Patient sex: F
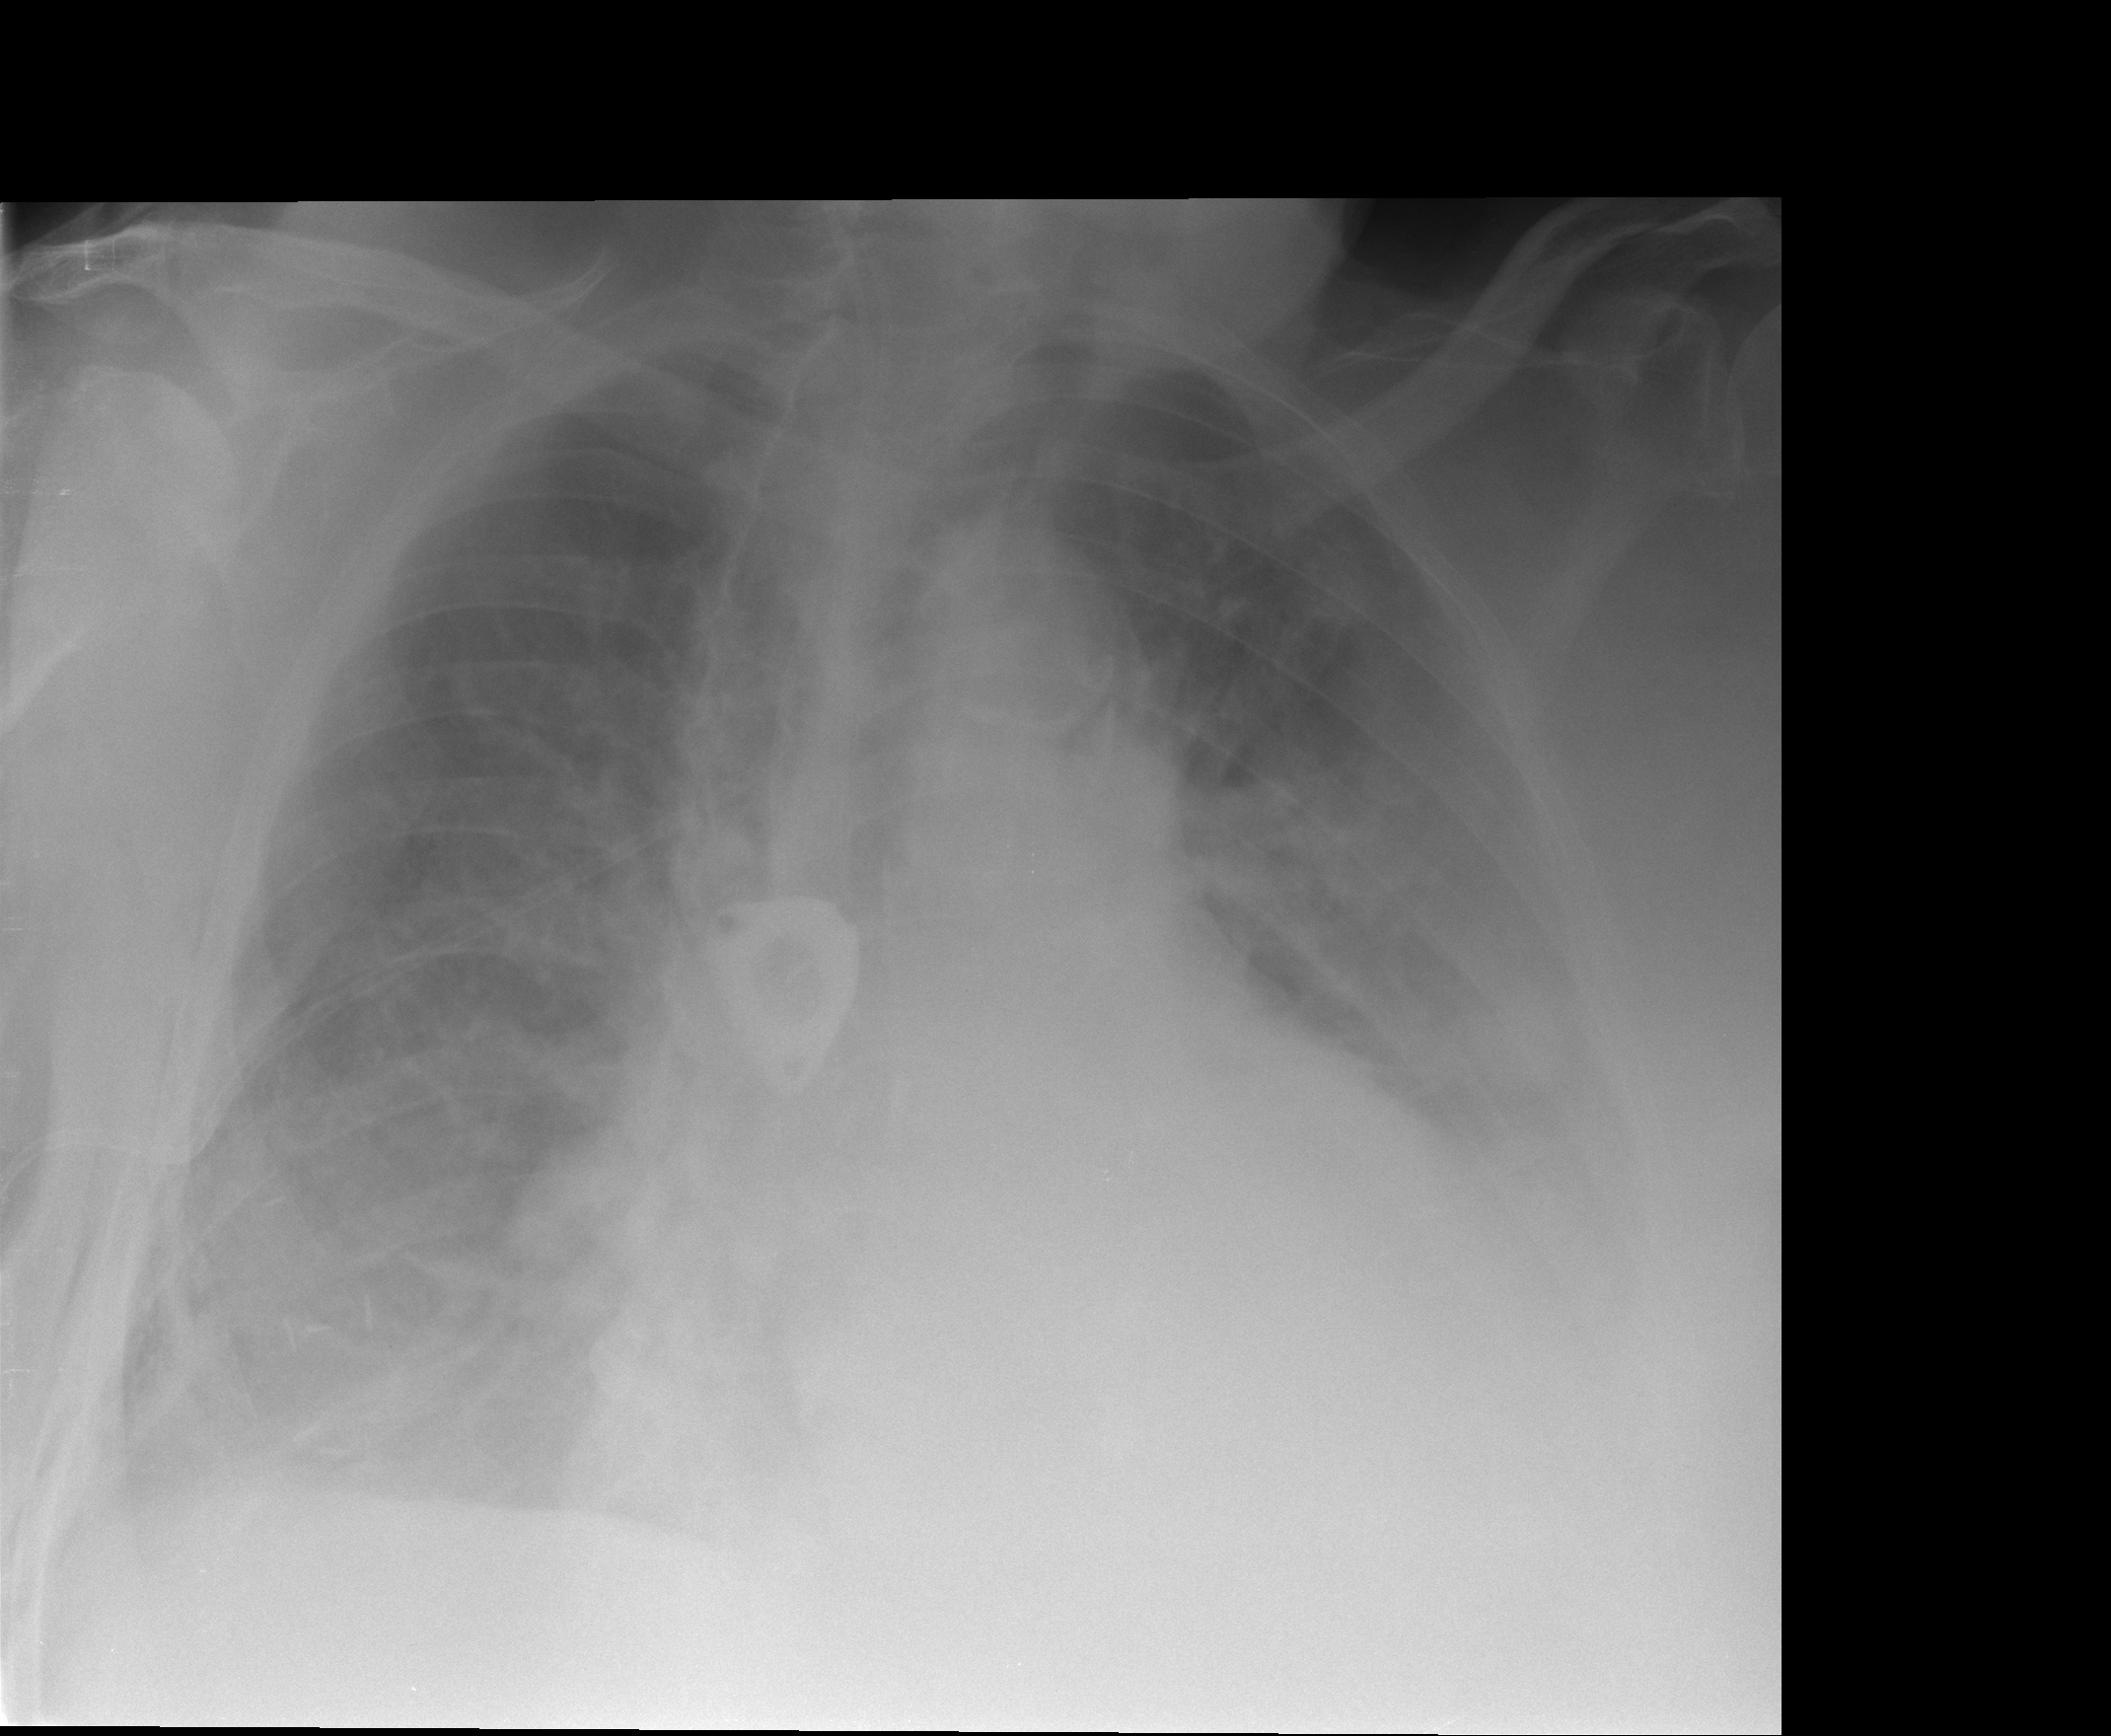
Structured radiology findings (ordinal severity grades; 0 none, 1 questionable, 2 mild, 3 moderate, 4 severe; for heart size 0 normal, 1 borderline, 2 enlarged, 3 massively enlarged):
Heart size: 0
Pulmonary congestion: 0
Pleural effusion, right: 2
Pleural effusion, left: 3
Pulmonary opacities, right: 0
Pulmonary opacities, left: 0
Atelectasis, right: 2
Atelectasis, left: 3